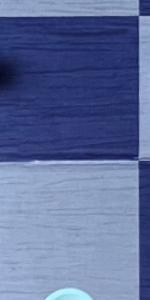
Label: Empty